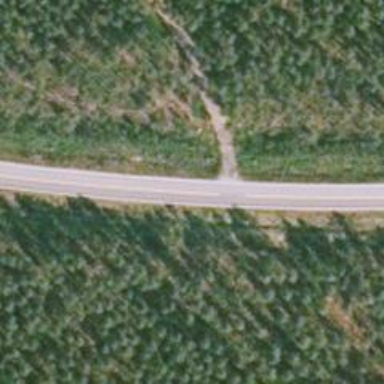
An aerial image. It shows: Secondary road.